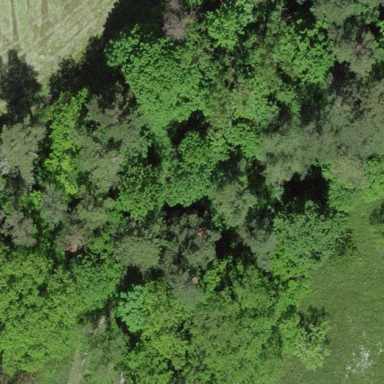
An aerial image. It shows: Forest with mix of leaf types.